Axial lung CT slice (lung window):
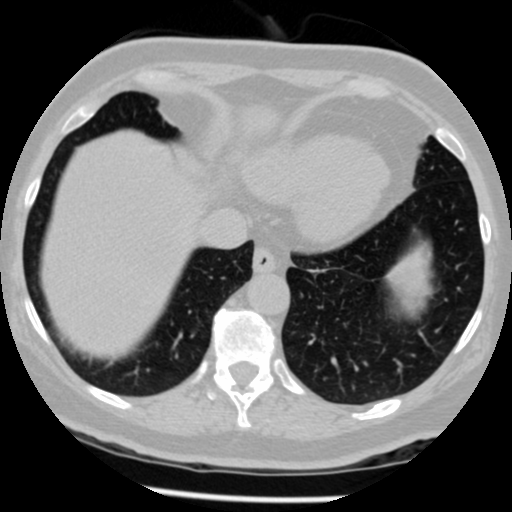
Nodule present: no